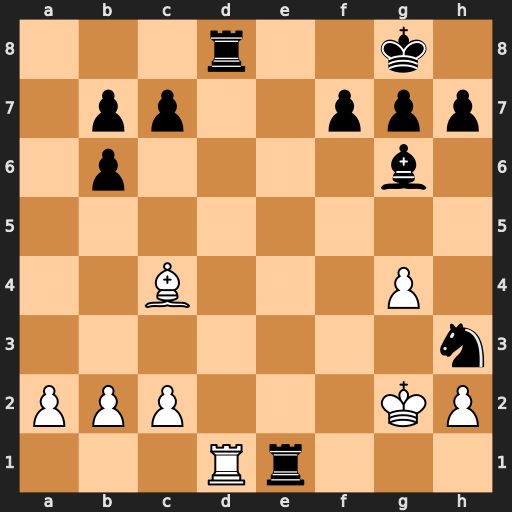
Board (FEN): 3r2k1/1pp2ppp/1p4b1/8/2B3P1/7n/PPP3KP/3Rr3
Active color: w
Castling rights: -
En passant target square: -
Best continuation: Rxd8+ Re8 Rxe8#